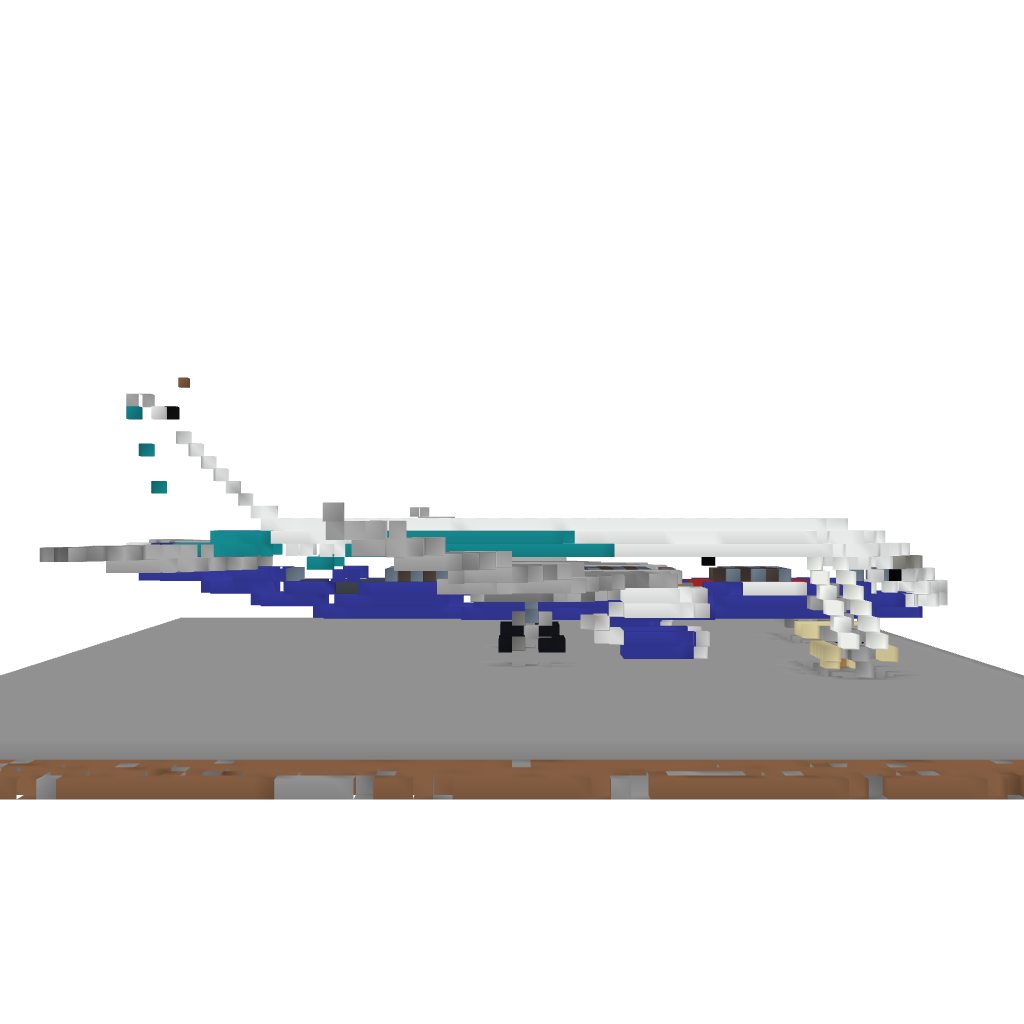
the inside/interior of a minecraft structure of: Simple Airplane